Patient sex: M
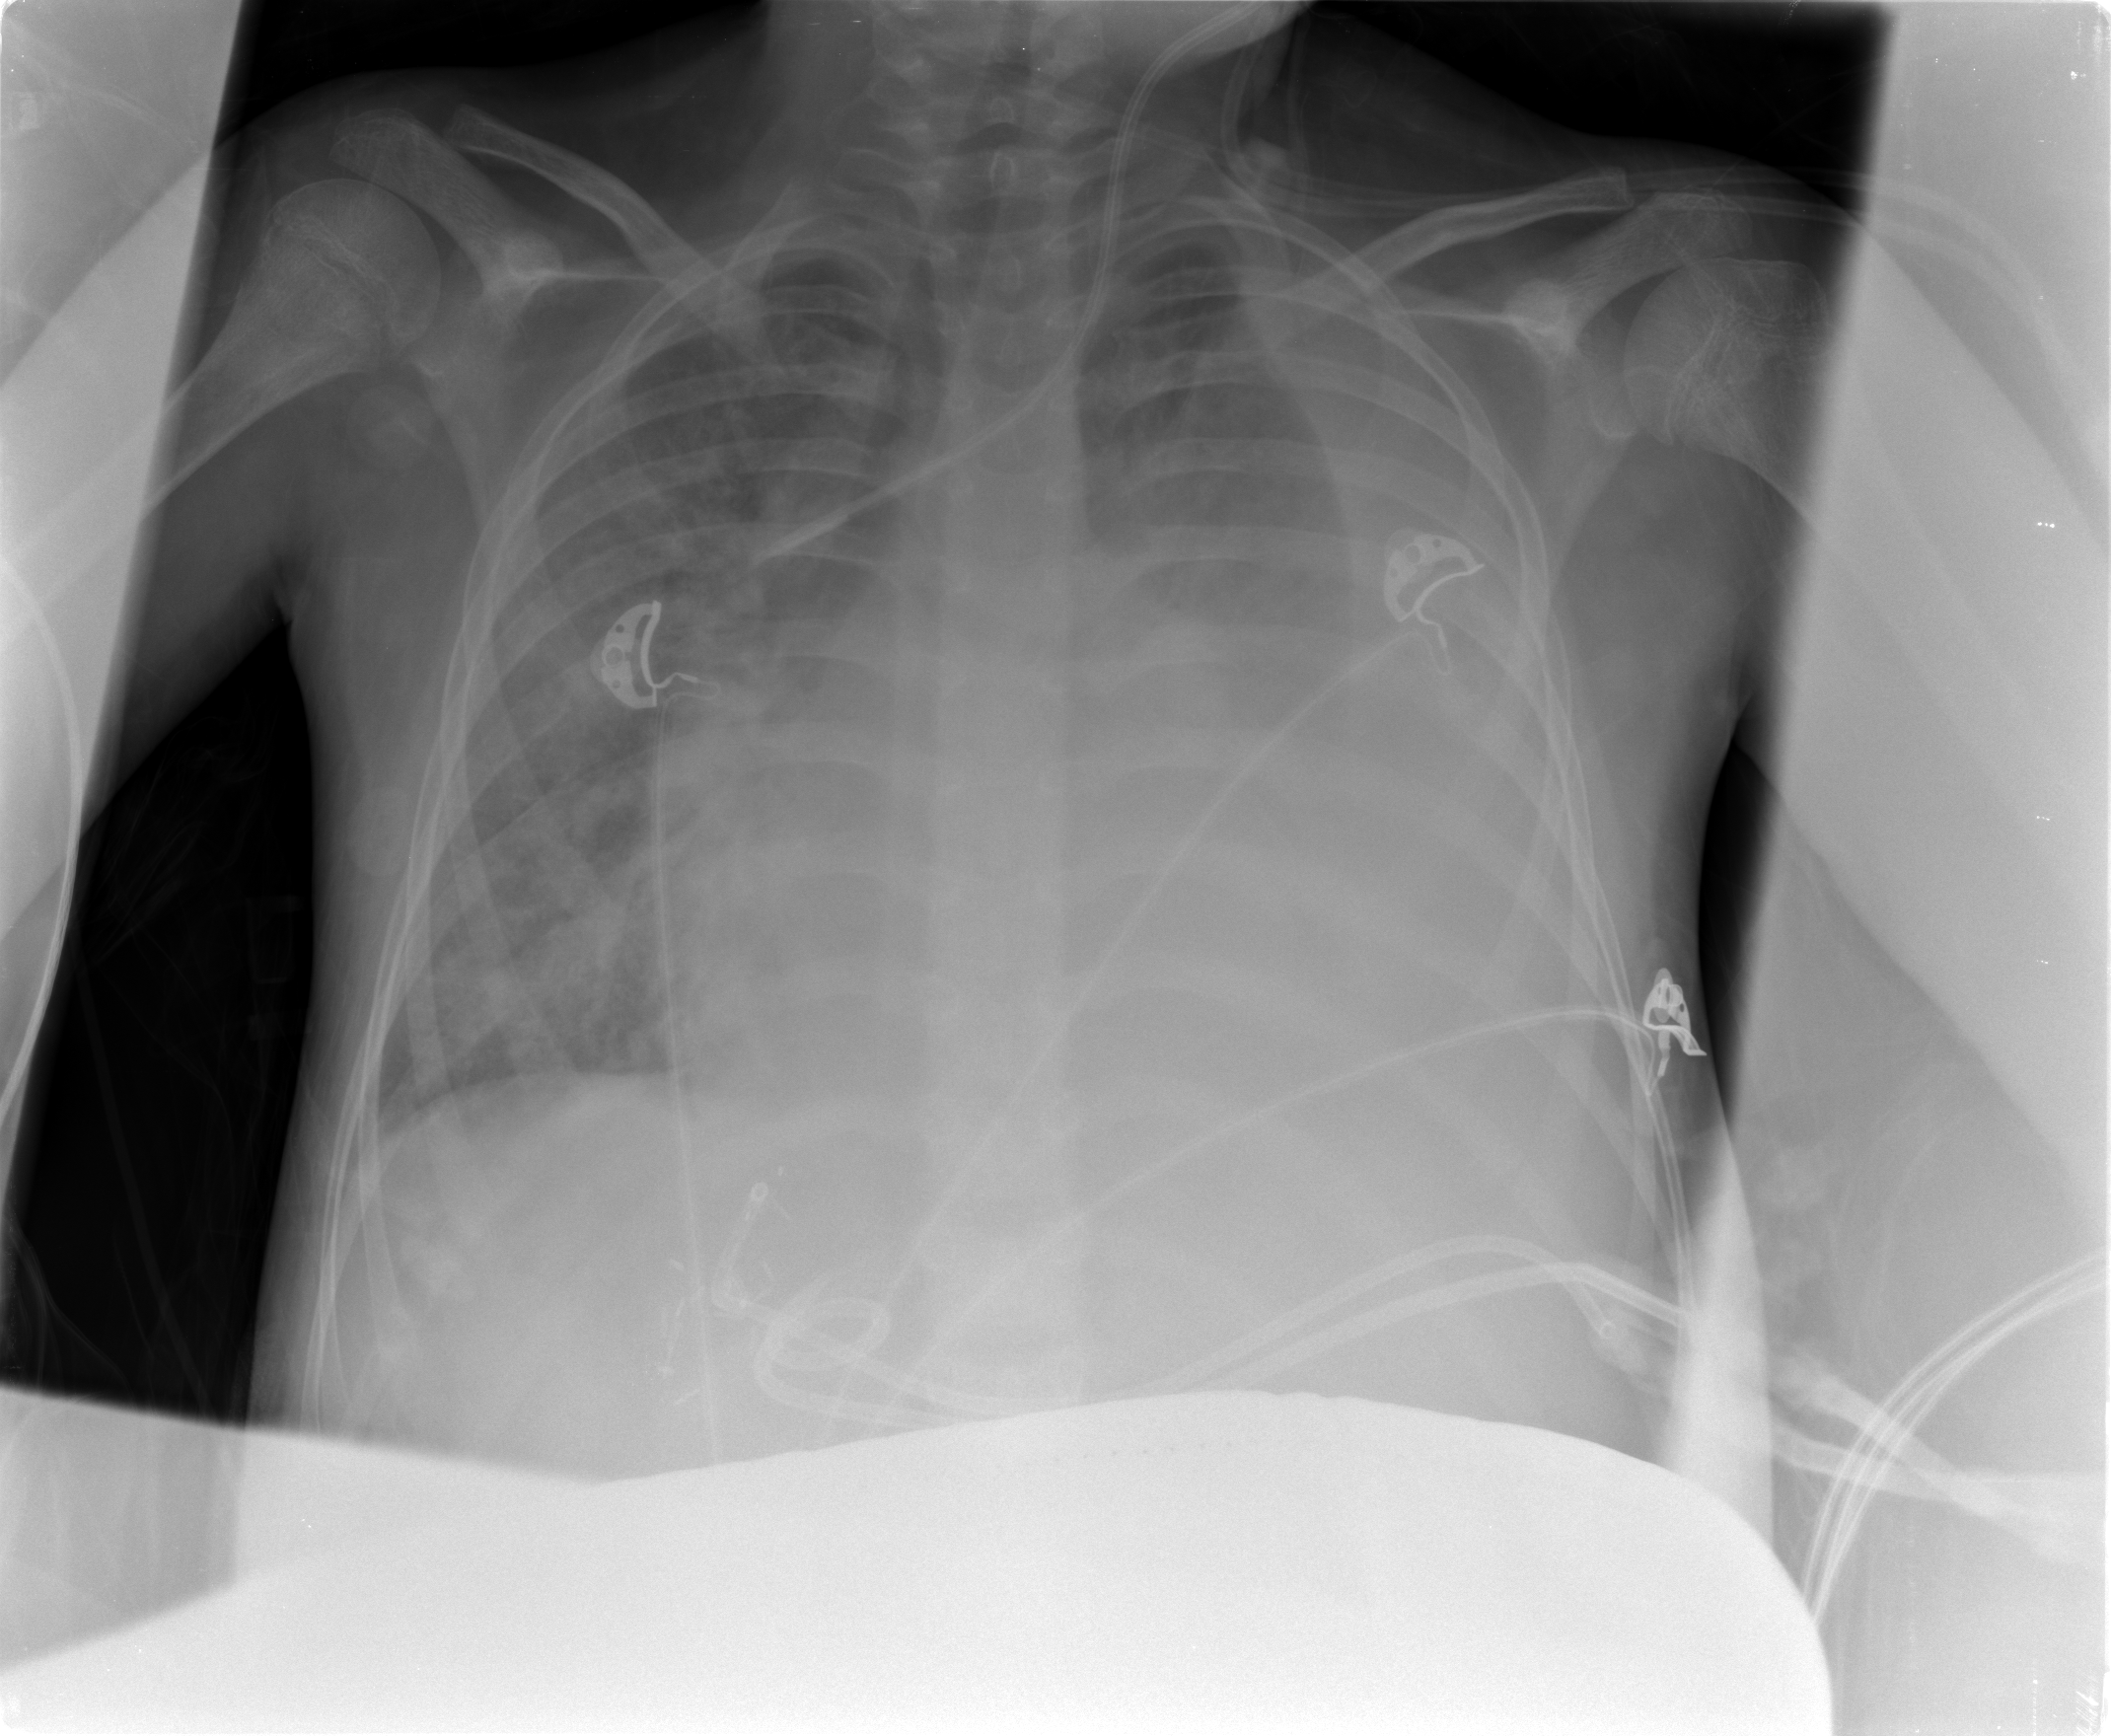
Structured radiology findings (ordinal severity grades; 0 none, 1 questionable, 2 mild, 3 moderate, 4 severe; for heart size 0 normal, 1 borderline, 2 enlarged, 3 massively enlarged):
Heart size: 2
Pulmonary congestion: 2
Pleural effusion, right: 0
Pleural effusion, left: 4
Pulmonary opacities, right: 2
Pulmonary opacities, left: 2
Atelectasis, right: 2
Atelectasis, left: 4